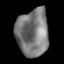
Tissue: lung
Cell type: Others
Senescence score: 0.227
Nuclear area (px): 1482
Mean DAPI intensity: 121.576